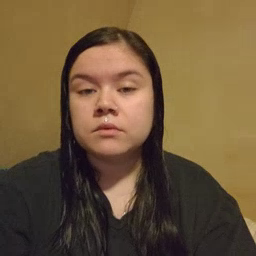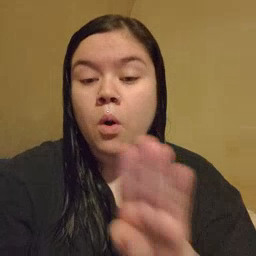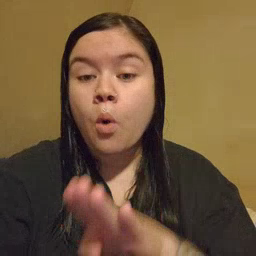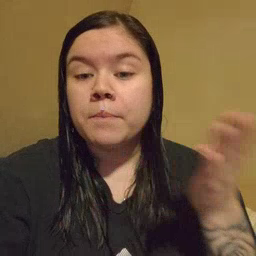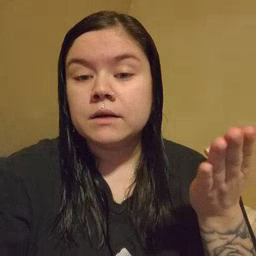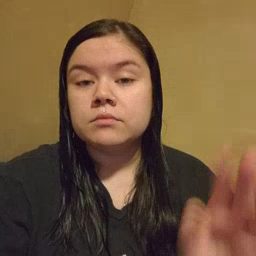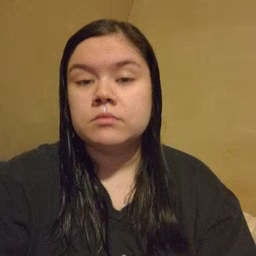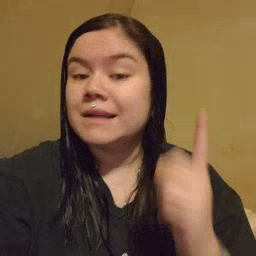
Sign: open